Field crop: maize
Growth stage: 1
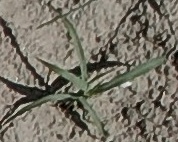
Species: sorghum